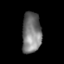
Tissue: lung
Cell type: Epithelial cells
Senescence score: 0.1557
Nuclear area (px): 760
Mean DAPI intensity: 121.671